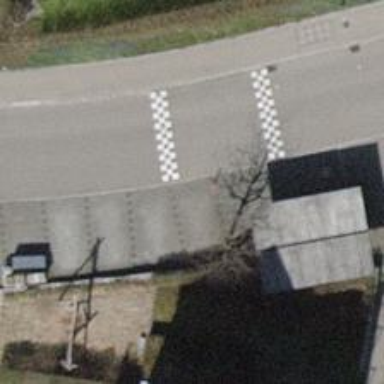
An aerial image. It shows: Traffic calming table.